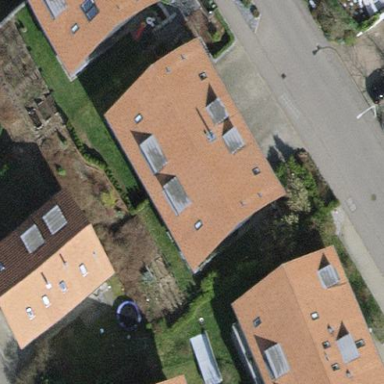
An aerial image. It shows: Simple house.